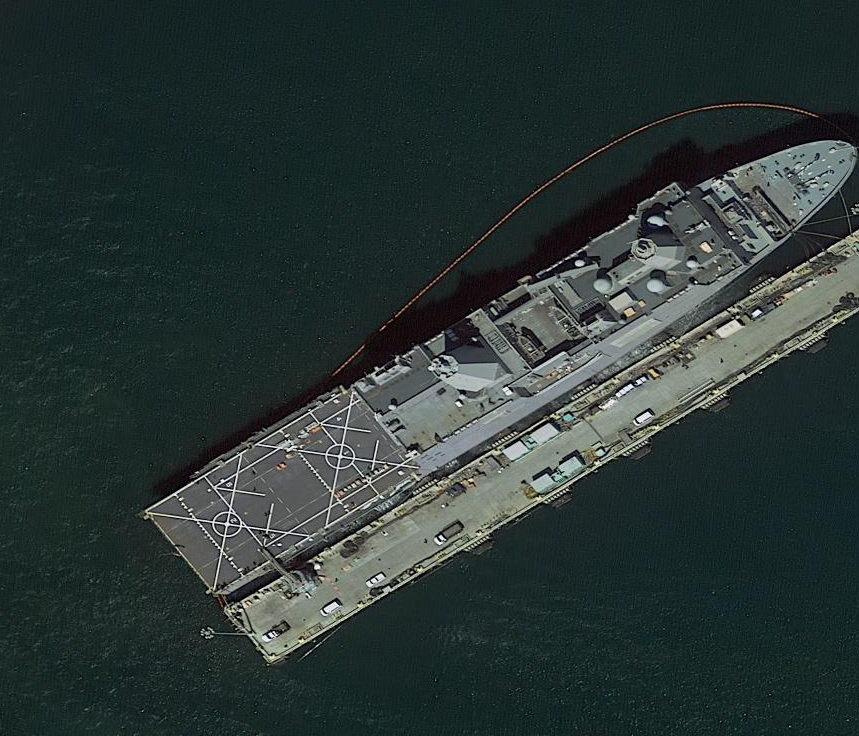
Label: combat